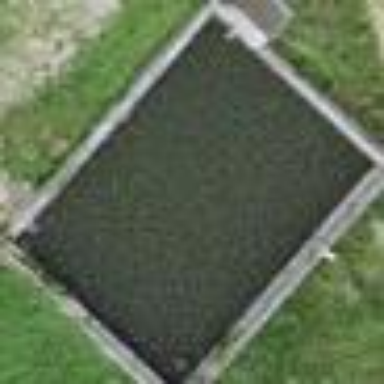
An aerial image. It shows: Emergency water tank next to natural water source.